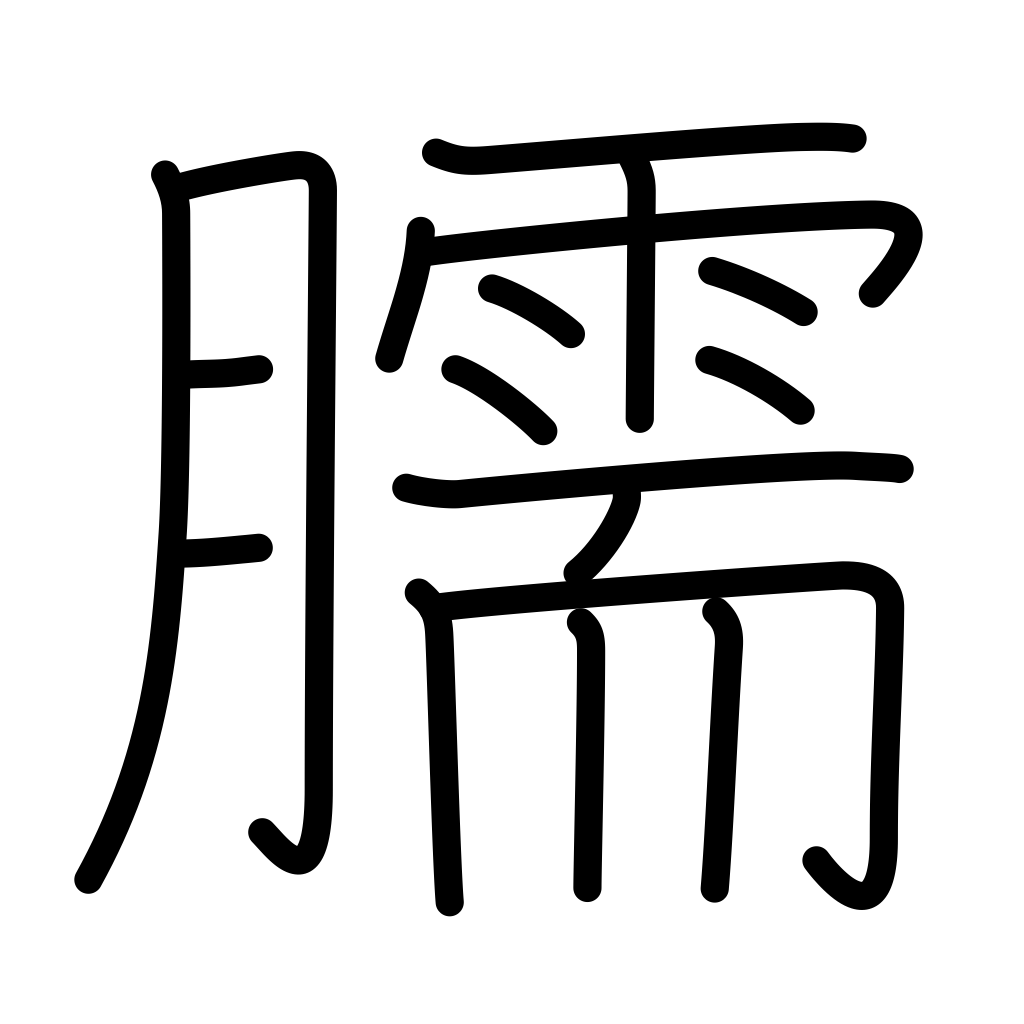
Meaning: leg, shin